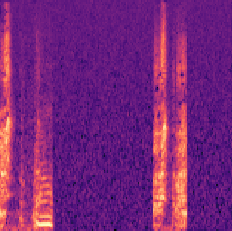
Sound class: Pig